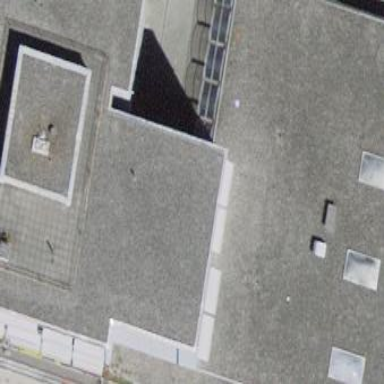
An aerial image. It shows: Flat-roofed retail building.